Question: I have a scatter plot of multiple y-values for the same x-value, in matplotlib (python 2.7). There are different colors for all the plotted y-values. See the plot below.

Now, here is the code:
'''
import numpy as np
import pandas as pd
import matplotlib.pyplot as plt
import pylab as pl
import matplotlib.cm as cm
# Generate test x, y and y_error values:
df2a = pd.DataFrame(np.random.rand(10,5), columns = list('ABCDE'))
df2a.insert(0,'x_var_plot',range(1,df2a.shape[0]+1))
df2a_err = pd.DataFrame(np.random.rand(df2a.shape[0],df2a.shape[1]-1), columns = df2a.columns.tolist()[1:])
df2a_err.insert(0,'x_var_plot',range(1,df2a.shape[0]+1))
fig = plt.figure(1)
ax = fig.add_subplot(111)
![Errorbars problem][1]
colors = iter(cm.rainbow(np.linspace(0, 1, df2a.shape[1])))
# Generate plot:
for col in df2a.columns.values.tolist()[1:]:
ax.errorbar(df2a['x_var_plot'], df2a[col], yerr=df2a_err[col], fmt='o')
ax.scatter(df2a['x_var_plot'], df2a[col], color=next(colors), label=col)
ax.legend(loc='best', scatterpoints = 1)
plt.show()
'''
The problem is that the colors in the plot symbols are completely different from the symbol colors in the legend. The problem occurs when I add errorbars. Something is wrong between the connection between the legend symbol color and the scatter plot error bars.
Is there is a way to fix this so that the colors in the legend are the same as the colors of the scatter plot points, when I include error bars?
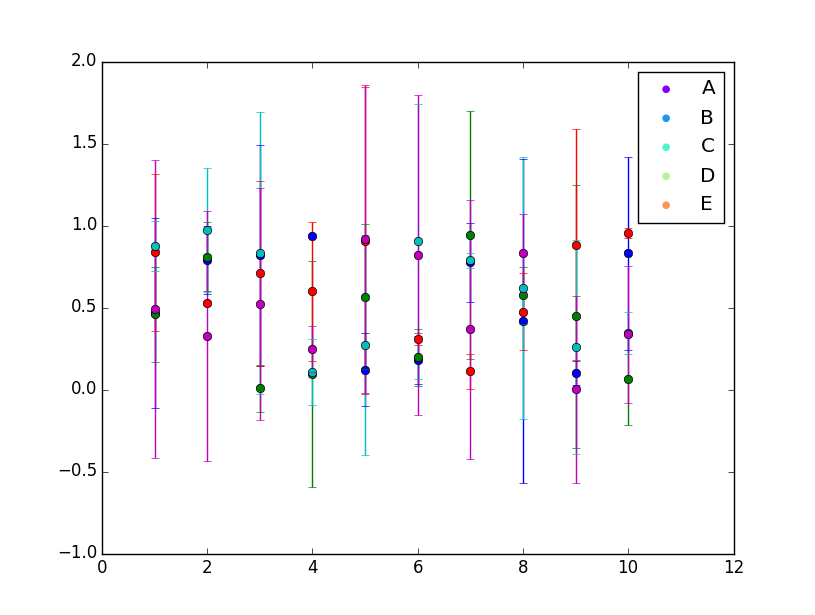
Answer: In your plot there are different colors for the error bars and the scatter plot points. You can make them the same like this:
'''
c = next(colors)
ax.errorbar(df2a['x_var_plot'], df2a[col], color = c, yerr=df2a_err[col], fmt='o')
ax.scatter(df2a['x_var_plot'], df2a[col], color = c, label=col)
'''